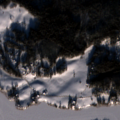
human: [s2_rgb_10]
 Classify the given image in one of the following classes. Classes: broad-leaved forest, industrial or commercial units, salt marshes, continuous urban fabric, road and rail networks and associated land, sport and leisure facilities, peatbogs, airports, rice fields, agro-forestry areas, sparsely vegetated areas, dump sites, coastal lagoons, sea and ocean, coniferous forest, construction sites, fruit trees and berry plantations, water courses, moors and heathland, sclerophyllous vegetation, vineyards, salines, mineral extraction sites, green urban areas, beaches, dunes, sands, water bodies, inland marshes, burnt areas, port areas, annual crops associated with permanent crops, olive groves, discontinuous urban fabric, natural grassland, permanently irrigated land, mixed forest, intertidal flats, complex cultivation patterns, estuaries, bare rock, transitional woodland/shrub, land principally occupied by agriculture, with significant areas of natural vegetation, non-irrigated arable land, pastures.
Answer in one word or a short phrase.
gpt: discontinuous urban fabric, land principally occupied by agriculture, with significant areas of natural vegetation, mixed forest, water bodies